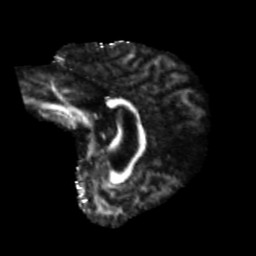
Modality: FA
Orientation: sagittal
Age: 69
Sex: female
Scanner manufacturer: siemens
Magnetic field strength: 3 T
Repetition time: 5.47 s
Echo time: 0.0854 s